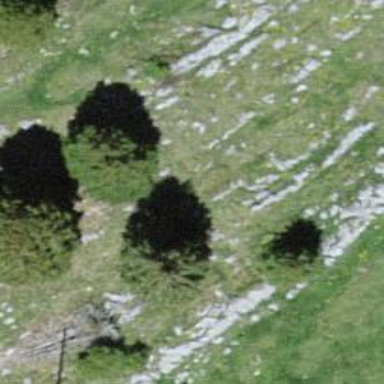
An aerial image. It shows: Single tag "natural: tree."